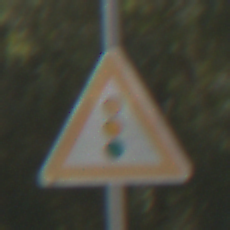
Verkehrszeichen: Lichtzeichenanlage
Umgebung: Outdoor, Nature
Tageszeit: Midday
Wetter: Clear
Licht: Natural
Jahreszeit: Summer
Kontrast: HighContrast